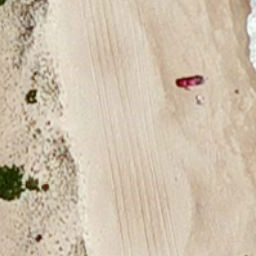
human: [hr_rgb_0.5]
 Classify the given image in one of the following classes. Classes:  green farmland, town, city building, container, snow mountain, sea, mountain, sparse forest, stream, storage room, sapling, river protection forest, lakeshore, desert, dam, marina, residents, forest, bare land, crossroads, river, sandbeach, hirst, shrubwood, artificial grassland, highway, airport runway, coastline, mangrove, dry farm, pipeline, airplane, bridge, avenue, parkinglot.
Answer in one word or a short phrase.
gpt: sandbeach